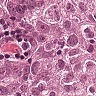
Metastatic tissue present: yes